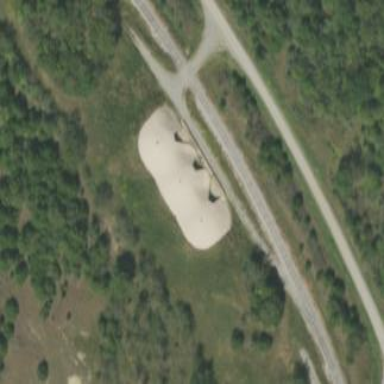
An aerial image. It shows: Military bunker for protection and defense.